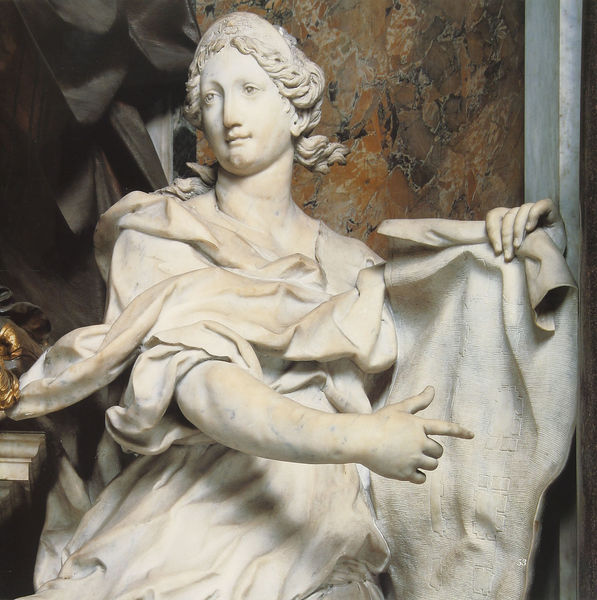
Titel: Monument des Clemente XII Corsini
Künstler: Giovan Battista Maini
Standort: Rom, S. Giovanni in Laterano (EU - I - Latium)
Schlagwörter: hand, mann, weiß, bewegung, finger, frau, frisur, kleid, marmor, mund, nase, schwarz, stirn, dame, rot, schloss, wand, arm, augen, barock, falten, gesicht, halten, stein, hals, vorhang, kirche, figur, gewand, gold, haare, stoff, lippen, locken, engel, skulptur, statue, farbig, schrift, papier, detail, stuck, faltenwurf, plastik, zeigen, foto, palast, dom, text, allegorie, pergament, antik, antikisierend, fingerzeig, heiliger, plan, schriftrolle, heilige, deuten, standbild, mamor, grundriss, hinweis, statur, skultur, buntmarmor, bernini, digur, bildhauereie